Question: One of my iphone app rejected by apple. Here is reason from resolution center.

> We found that your app uses analytics software to collect and send
device data to a third party, which is not in compliance with the iOS
Developer Program License Agreement.3.3.9 You and Your Applications may not collect user or device data without prior user consent, and then only to provide a service or
function that is directly relevant to the use of the Application, or
to serve advertising. You may not use analytics software in Your
Application to collect and send device data to a third party.Specifically, your application is transmitting the user's MAC address
without their prior consent. It would be appropriate to either remove
this behavior from your application or obtain the user's consent."
Not used any analytics sdk. Only 3rd party sdk used are - Chartboost, Revmob, facebook-ios-sdk, Nextpeer. How can I resolve this problem? how can find which sdk has problem ?
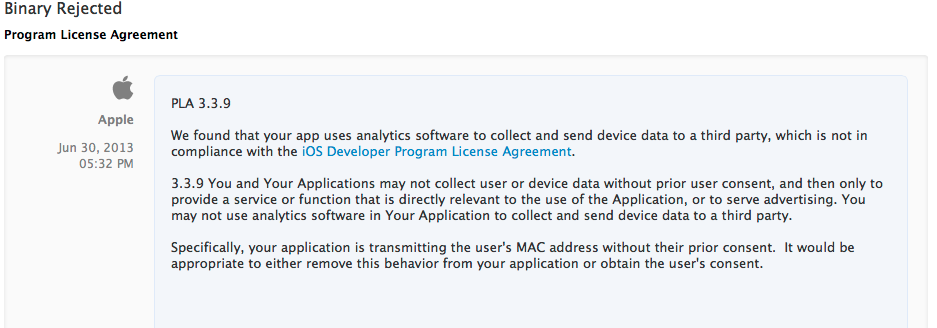
Answer: I got reply from apple for same problem. Apple indicated its nextpeer multiplayer sdk issue. User device info is collected in the game. Easy fix is to indicate it in EULA.
See these screenshot.